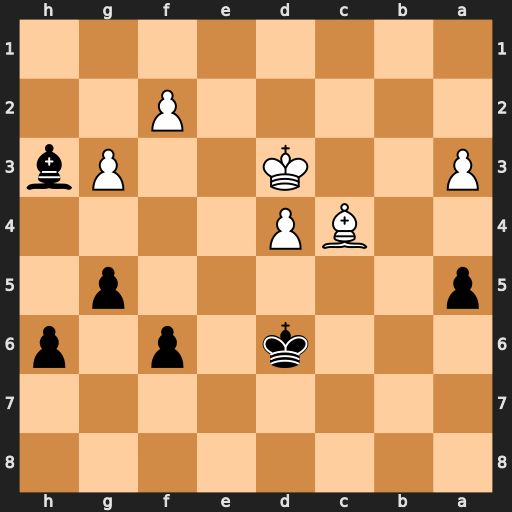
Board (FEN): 8/8/3k1p1p/p5p1/2BP4/P2K2Pb/5P2/8
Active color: b
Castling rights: -
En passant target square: -
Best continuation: Bf1+ Kc3 Bxc4